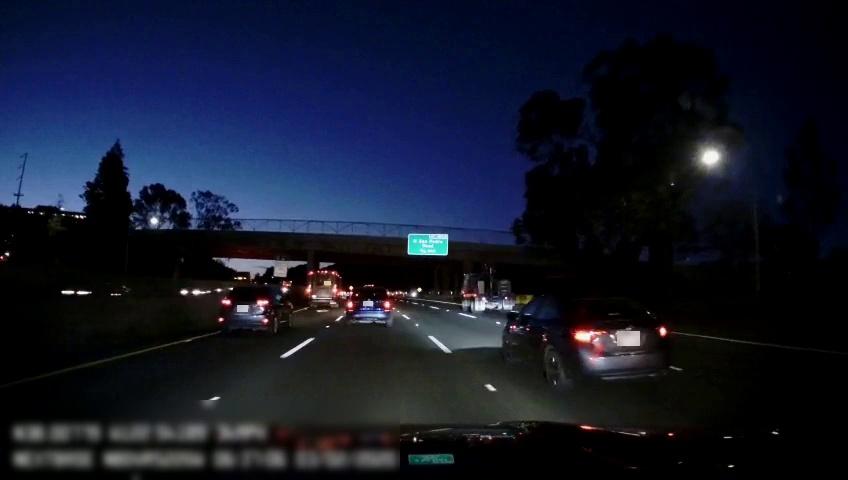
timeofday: Night
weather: Other
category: Drivable Space
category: Vehicles | Other LV
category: Vehicles | Bus
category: Vehicles | Car
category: Vehicles | Car
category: Vehicles | Car
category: Vehicles | Car
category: Vehicles | Car
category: Lanes | Alternate Lane
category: Lanes | Current Lane
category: Lanes | Current Lane
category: Lanes | Alternate Lane
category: Lanes | Alternate Lane
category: Traffic | Signs